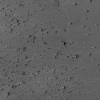
Atmospheric dust classification: not_dusty